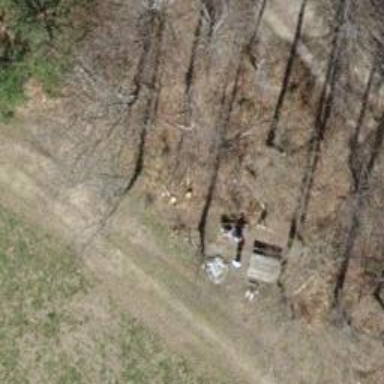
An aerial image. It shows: Bench.